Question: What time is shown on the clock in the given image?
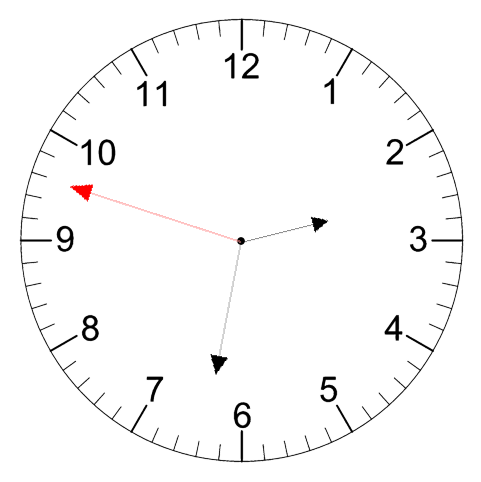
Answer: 02:31:48